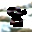
Label: 8